Aerial crown-view tile of a tropical tree (Barro Colorado Island, Panama), acquired 20240611:
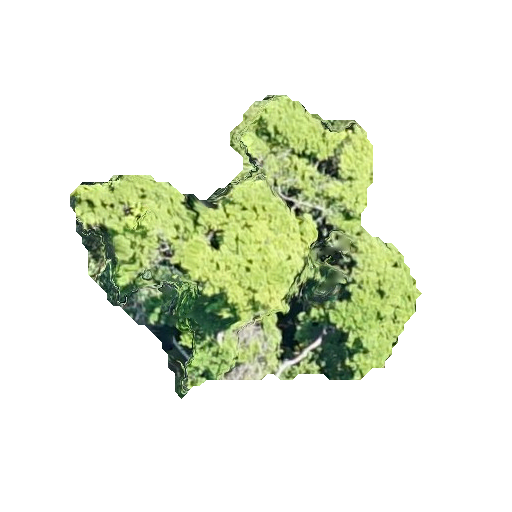
Species: Terminalia amazonia
GBIF accepted scientific name: Terminalia amazonica
Crown area: 99.485 m²